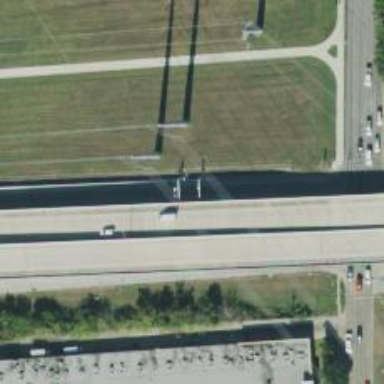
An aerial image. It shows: Toll gantry on the road.